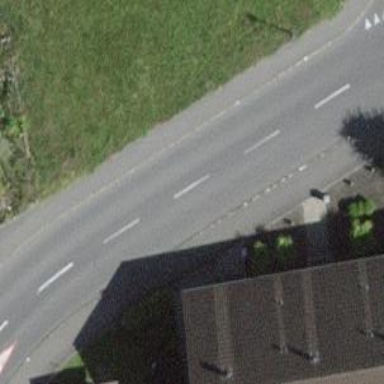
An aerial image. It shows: Sidewalk.